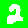
Digit: 2